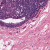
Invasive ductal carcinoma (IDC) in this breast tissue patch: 0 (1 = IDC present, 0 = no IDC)